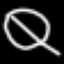
Label: leaf